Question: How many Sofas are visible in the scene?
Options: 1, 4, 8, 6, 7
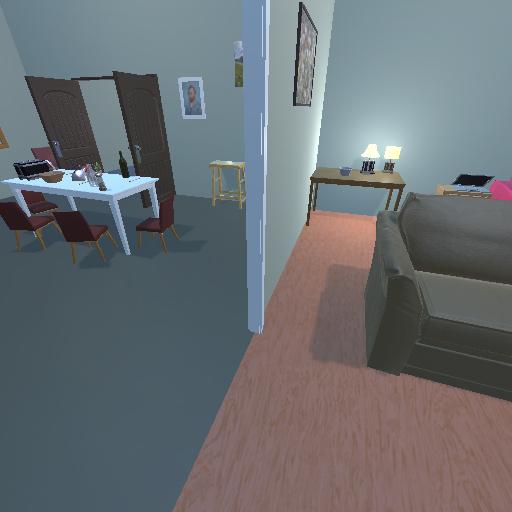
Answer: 1